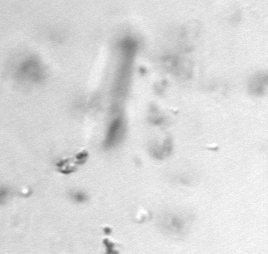
Label: Phaeocystis_debris